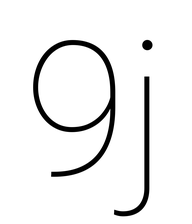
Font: Roboto_Thin